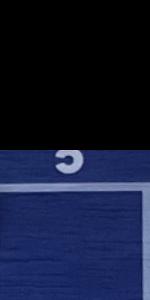
Label: Empty